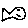
Label: fish